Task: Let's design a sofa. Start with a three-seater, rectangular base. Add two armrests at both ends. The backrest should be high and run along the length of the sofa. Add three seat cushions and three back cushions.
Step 296:
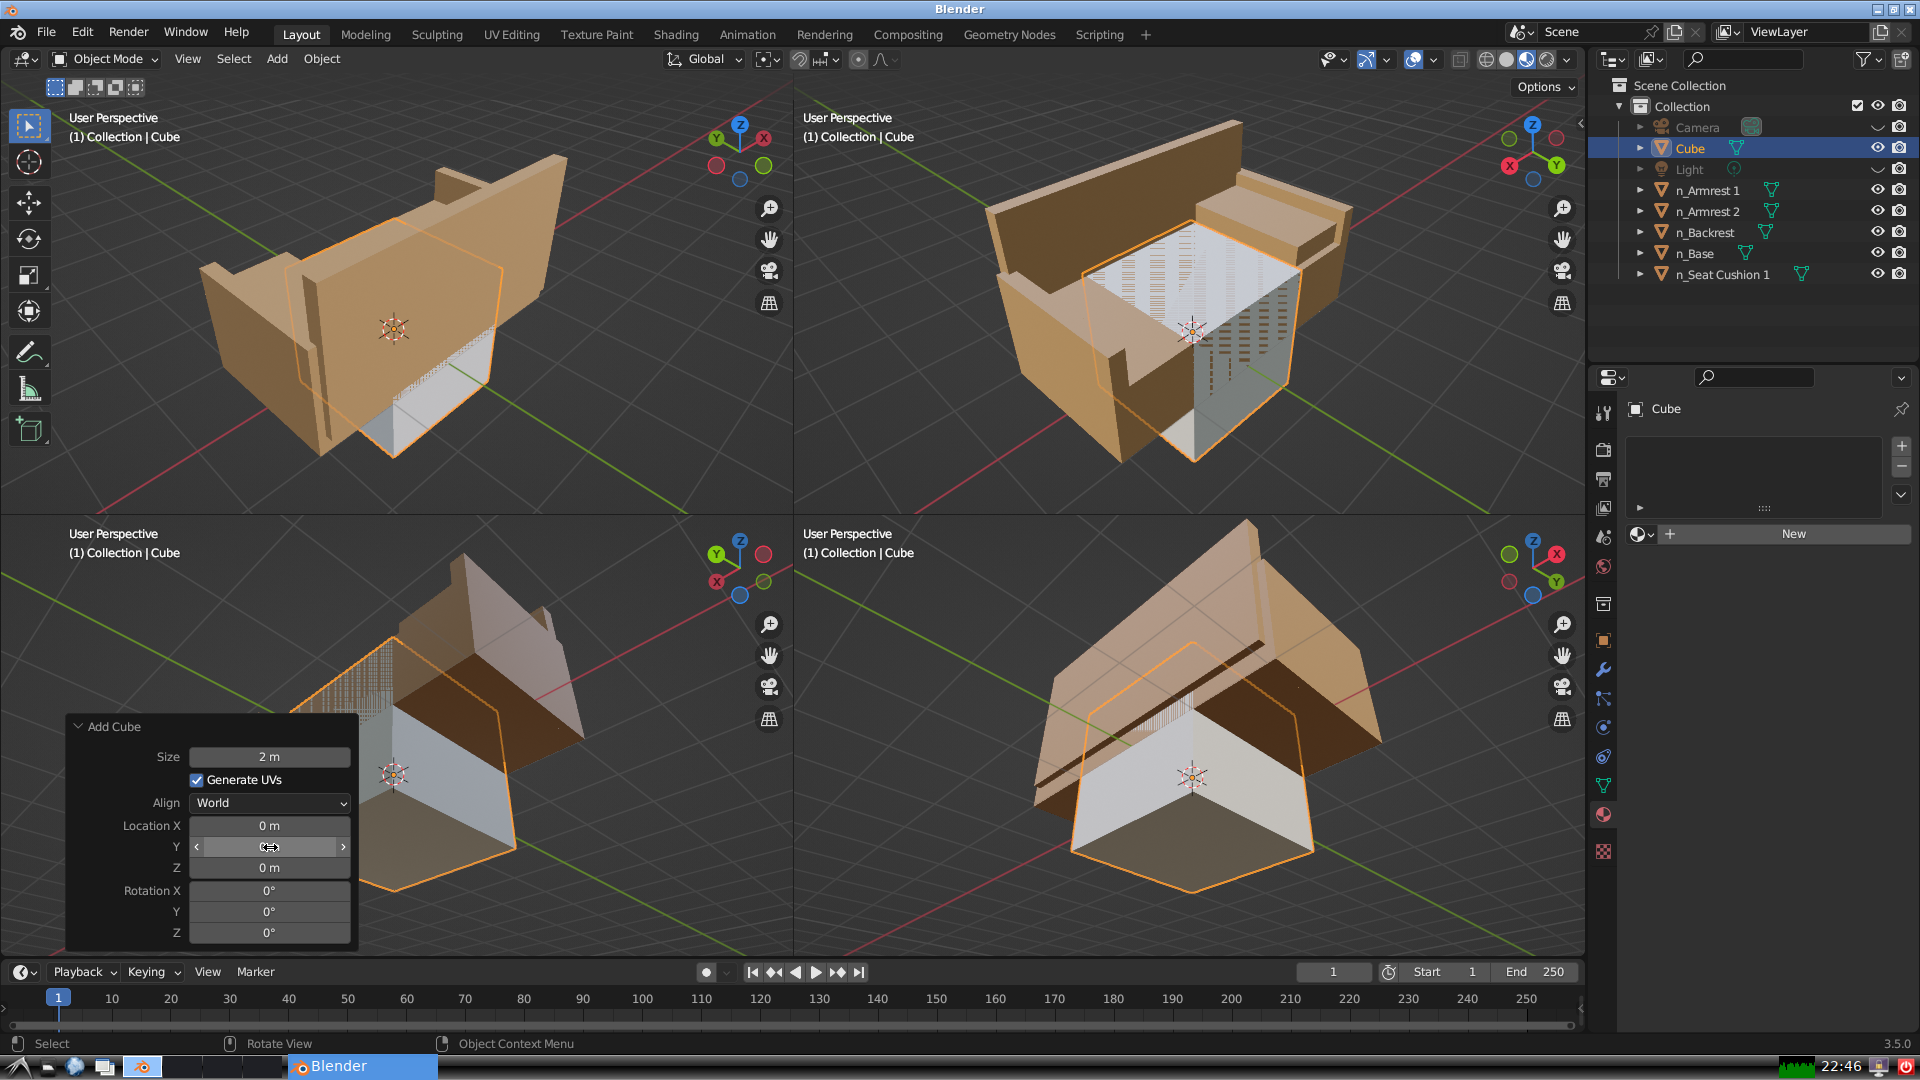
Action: {"mouse_move": [270, 867]}